Field crop: tomato
Growth stage: 1
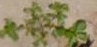
Species: portulaca